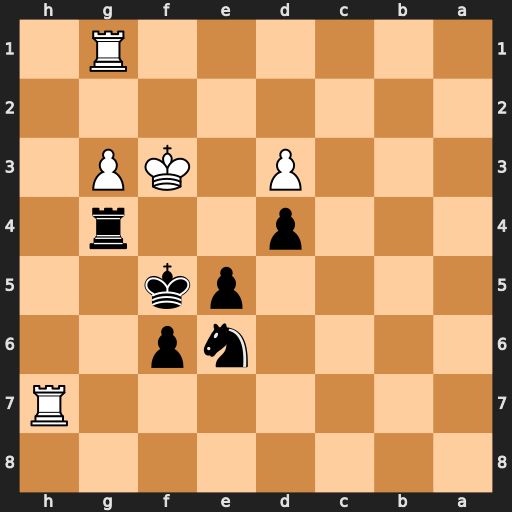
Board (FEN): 8/7R/4np2/4pk2/3p2r1/3P1KP1/8/6R1
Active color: b
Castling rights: -
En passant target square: -
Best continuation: Ng5+ Kf2 Nxh7